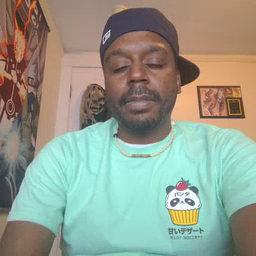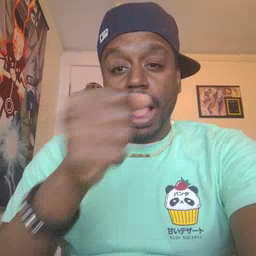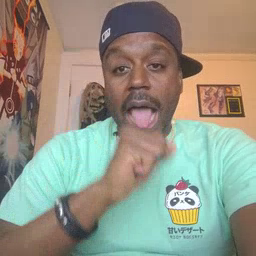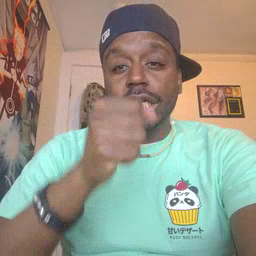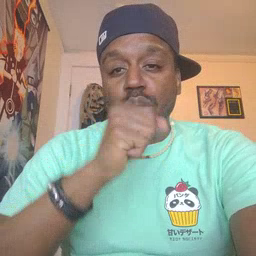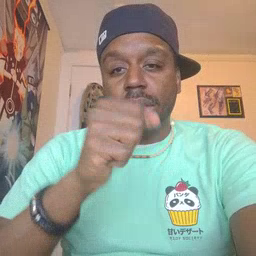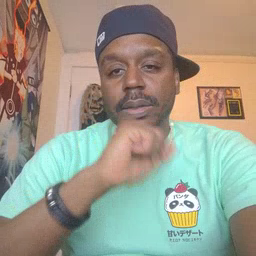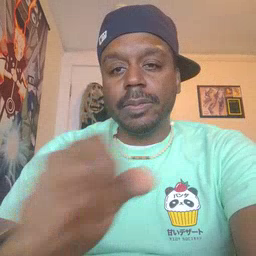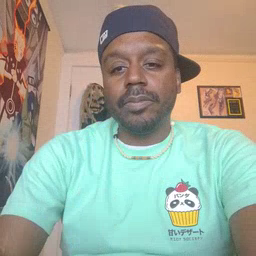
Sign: icecream